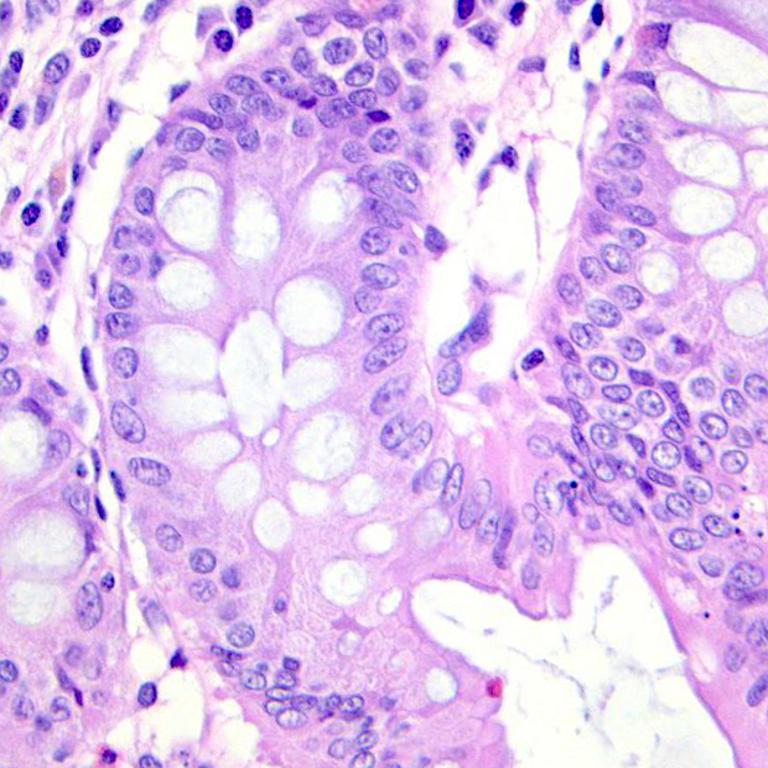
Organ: colon
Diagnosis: benign